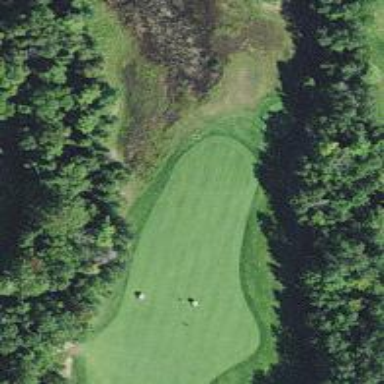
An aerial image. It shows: Golf fairway surrounded by grass.